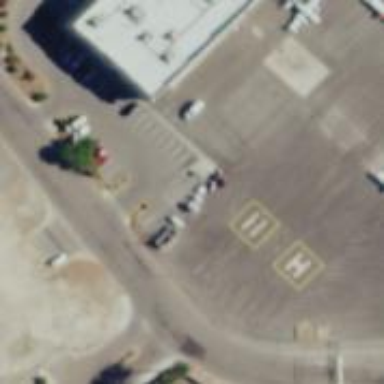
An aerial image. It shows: Image showing helipad at airport.